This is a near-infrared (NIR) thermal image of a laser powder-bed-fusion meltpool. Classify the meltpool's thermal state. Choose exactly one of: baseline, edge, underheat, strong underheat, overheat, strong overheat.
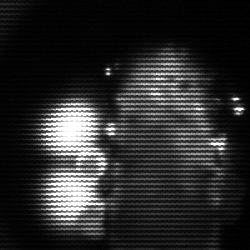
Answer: strong underheat